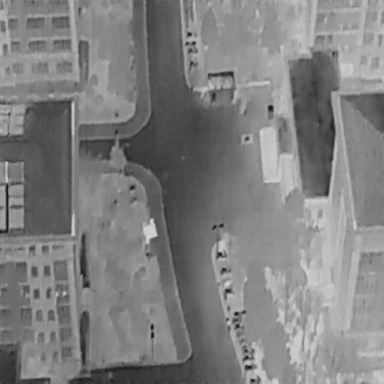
There are six objects shown in the infrared image, including five Bicycles, and a DontCare.